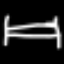
Label: bed